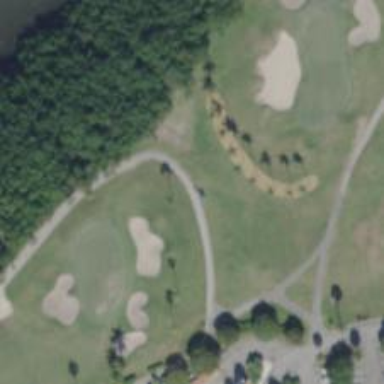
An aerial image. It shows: Path designated for golf carts.